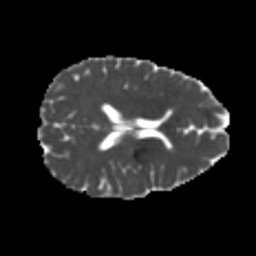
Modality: MD
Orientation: axial
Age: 21
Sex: female
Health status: healthy
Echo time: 0.074 s